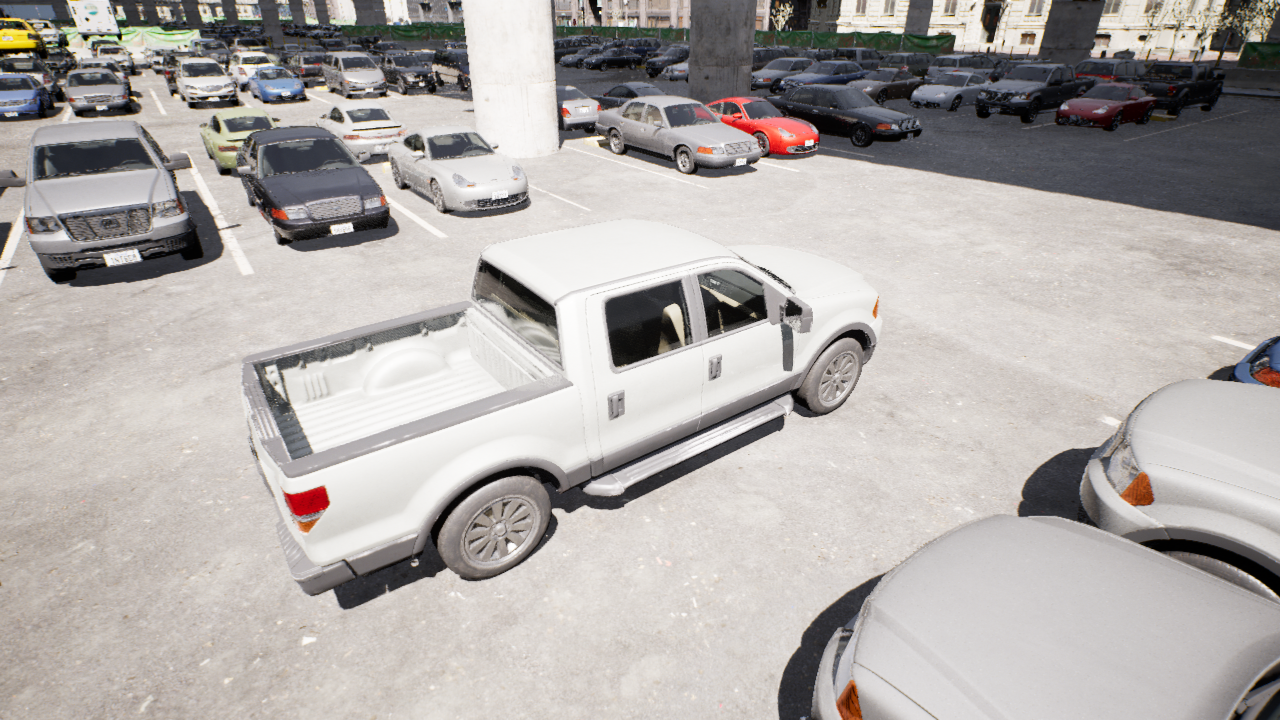
Venue: arterial
Lighting: clear day
Vehicle rig: pickup